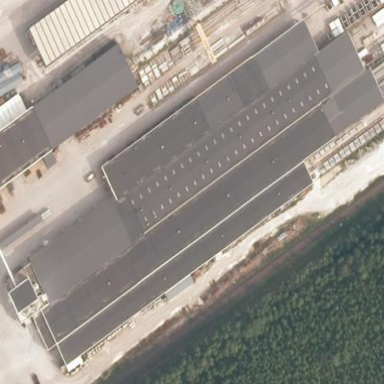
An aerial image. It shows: Industrial building.